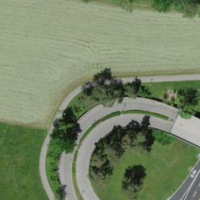
EUNIS habitat code: 25
Species observed at this site:
Echinochloa crus-galli